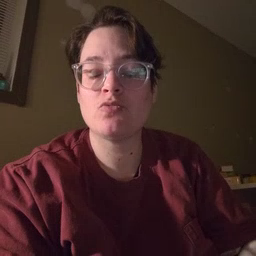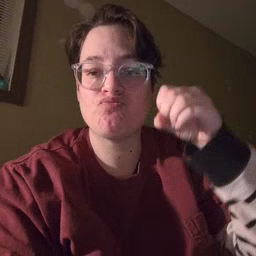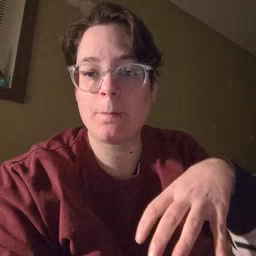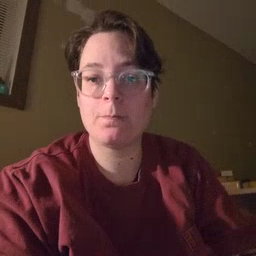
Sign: drop